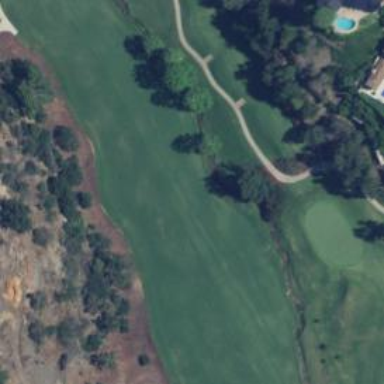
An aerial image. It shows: Grass area designated as golf tee.